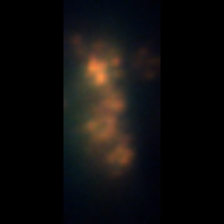
Taxon: Unknown_detritus
Group: Unknown